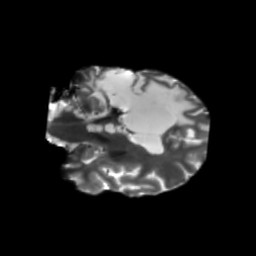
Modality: T2w
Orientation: coronal
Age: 43
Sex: male
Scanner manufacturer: siemens
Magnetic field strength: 3 T
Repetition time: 5.25 s
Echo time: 0.08 s